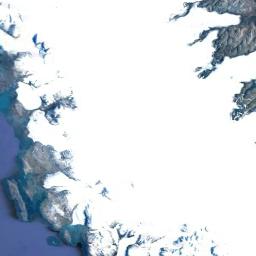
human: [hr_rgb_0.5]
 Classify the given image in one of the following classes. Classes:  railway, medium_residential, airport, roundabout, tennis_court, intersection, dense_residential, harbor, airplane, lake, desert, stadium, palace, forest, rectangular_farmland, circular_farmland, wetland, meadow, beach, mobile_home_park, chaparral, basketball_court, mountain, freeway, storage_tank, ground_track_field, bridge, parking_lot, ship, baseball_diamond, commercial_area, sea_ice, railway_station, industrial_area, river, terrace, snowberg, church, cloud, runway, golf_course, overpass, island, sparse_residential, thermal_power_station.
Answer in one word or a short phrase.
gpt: snowberg